Question: My code is unable to print the Full name, its just printing out the first name. I'm a little rookie in this. This is my output:

Here's the code
'''
#include <stdio.h>
int main ()
{
int i, j, k;
char fName[15], mName[15], lName[15], name[45];
printf ("
Enter the First name: ");
scanf ("%s", fName);
printf ("
Enter the Middle name: ");
scanf ("%s", mName);
printf ("
Enter the Last name: ");
scanf ("%s", lName);
for (i = 0; i < 15; i++) {
name[i] = fName[i];
if (fName[i] == '') {
i++;
break;
}
}
for (j = 0; j < 15; j++) {
name[i + j] = mName[j];
if (mName[j] == '') {
j++;
break;
}
}
for (k = 0; k < 15; k++) {
name[i + j + k] = lName[k];
if (lName[k] == '') {
k++;
break;
}
}
printf ("
Full name is %s.", name);
return 0;
}
'''
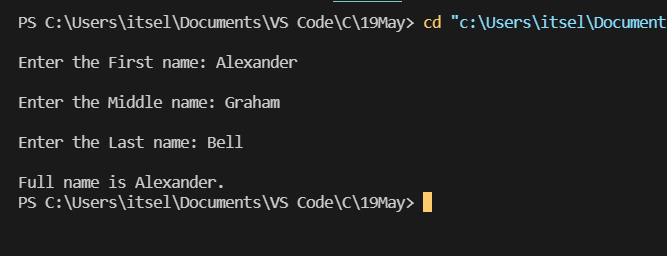
Answer: In your code, you copy the null terminator of each string into the 'name' array, hence the final contents is '"AlexanderGrahamBell"'. 'printf' stops at the first null byte it finds in the string argument for '%s' so only the first name is output.
You should instead use a separate index for the source and destination arrays and set a space between the 3 parts of the name.
Note also that you should tell 'scanf()' to stop reading after 14 bytes to avoid storing characters beyond the end of the arrays on overlong user input and test the return value to detect invalid input.
Here is a modified version:
'''
#include <stdio.h>
int main() {
char fName[15], mName[15], lName[15], name[45];
int i, j;
printf("
Enter the First name: ");
if (scanf("%14s", fName) != 1)
return 1;
printf("
Enter the Middle name: ");
if (scanf("%14s", mName) != 1)
return 1;
printf("
Enter the Last name: ");
if (scanf("%14s", lName) != 1)
return 1;
i = 0;
for (j = 0; fName[j] != ''; j++) {
name[i++] = fName[j];
}
name[i++] = ' ';
for (j = 0; mName[j] != ''; j++) {
name[i++] = mName[j];
}
name[i++] = ' ';
for (j = 0; lName[j] != ''; j++) {
name[i++] = lName[j];
}
name[i] = '';
printf("
Full name is %s.", name);
return 0;
}
'''
There is a simpler solution using string functions:
'''
#include <stdio.h>
#include <string.h>
int main() {
char fName[15], mName[15], lName[15], name[45];
printf("
Enter the First name: ");
if (scanf("%14s", fName) != 1)
return 1;
printf("
Enter the Middle name: ");
if (scanf("%14s", mName) != 1)
return 1;
printf("
Enter the Last name: ");
if (scanf("%14s", lName) != 1)
return 1;
strcpy(name, fName);
strcat(name, " ");
strcat(name, mName);
strcat(name, " ");
strcat(name, lName);
printf("
Full name is %s.", name);
return 0;
}
'''
And even simpler using just 'snprintf':
'''
#include <stdio.h>
int main() {
char fName[15], mName[15], lName[15], name[45];
printf("
Enter the First name: ");
if (scanf("%14s", fName) != 1)
return 1;
printf("
Enter the Middle name: ");
if (scanf("%14s", mName) != 1)
return 1;
printf("
Enter the Last name: ");
if (scanf("%14s", lName) != 1)
return 1;
snprintf(name, sizeof name, "%s %s %s", fName, mName, lName);
printf("
Full name is %s.", name);
return 0;
}
'''